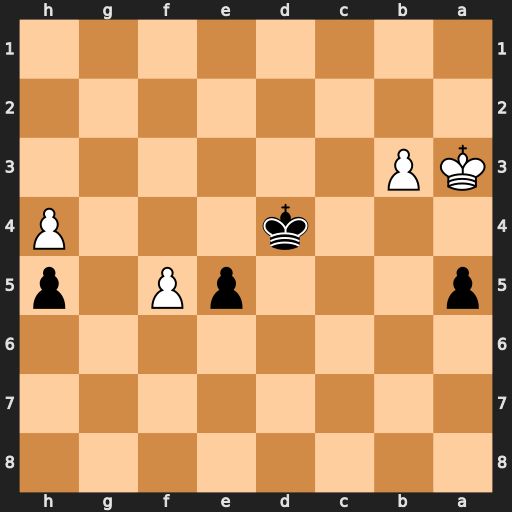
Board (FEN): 8/8/8/p3pP1p/3k3P/KP6/8/8
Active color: b
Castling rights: -
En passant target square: -
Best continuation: Kd5 Ka4 e4